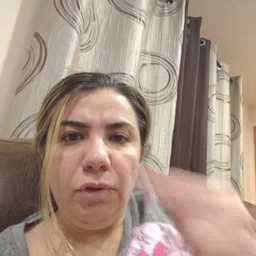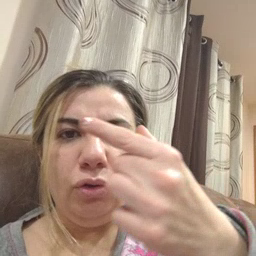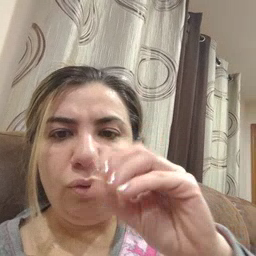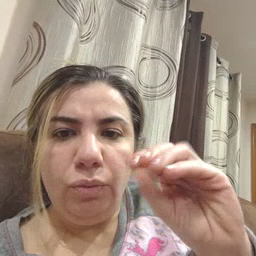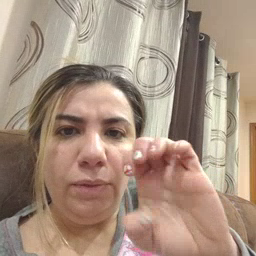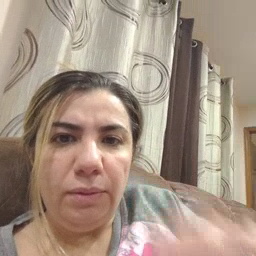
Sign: goose